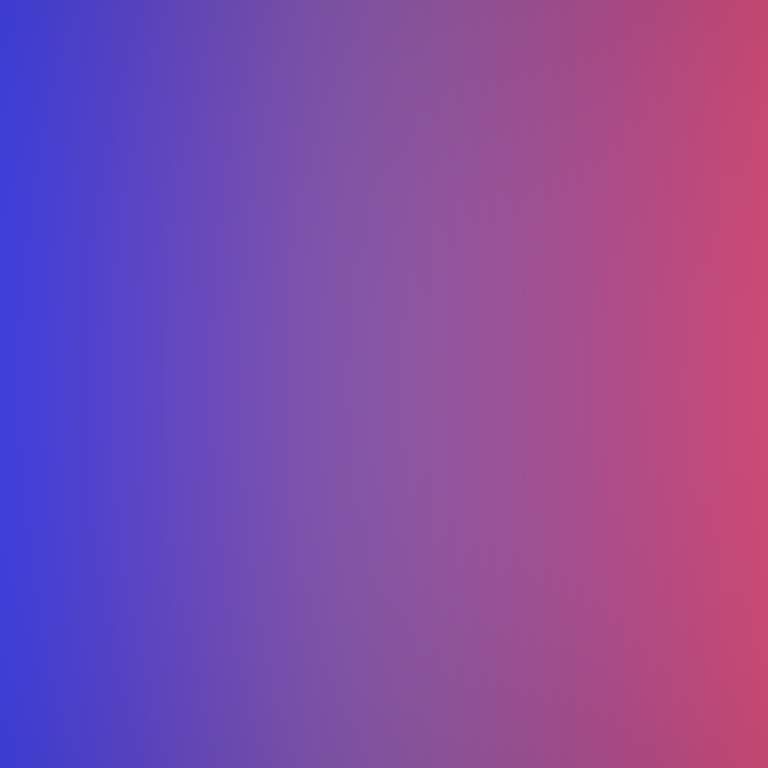
Abstract light effect, smooth gradient from deep blue to soft red, calm atmosphere, diffuse light, no room, no furniture, no objects.